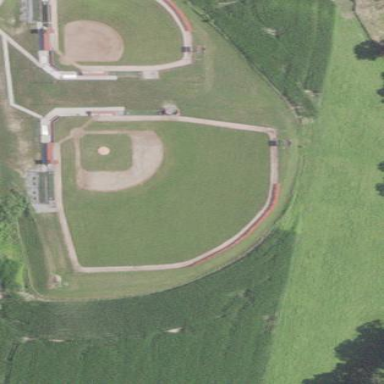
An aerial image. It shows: Baseball pitch for leisure land activities.